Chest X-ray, AP view. Patient: 49 years old, sex F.
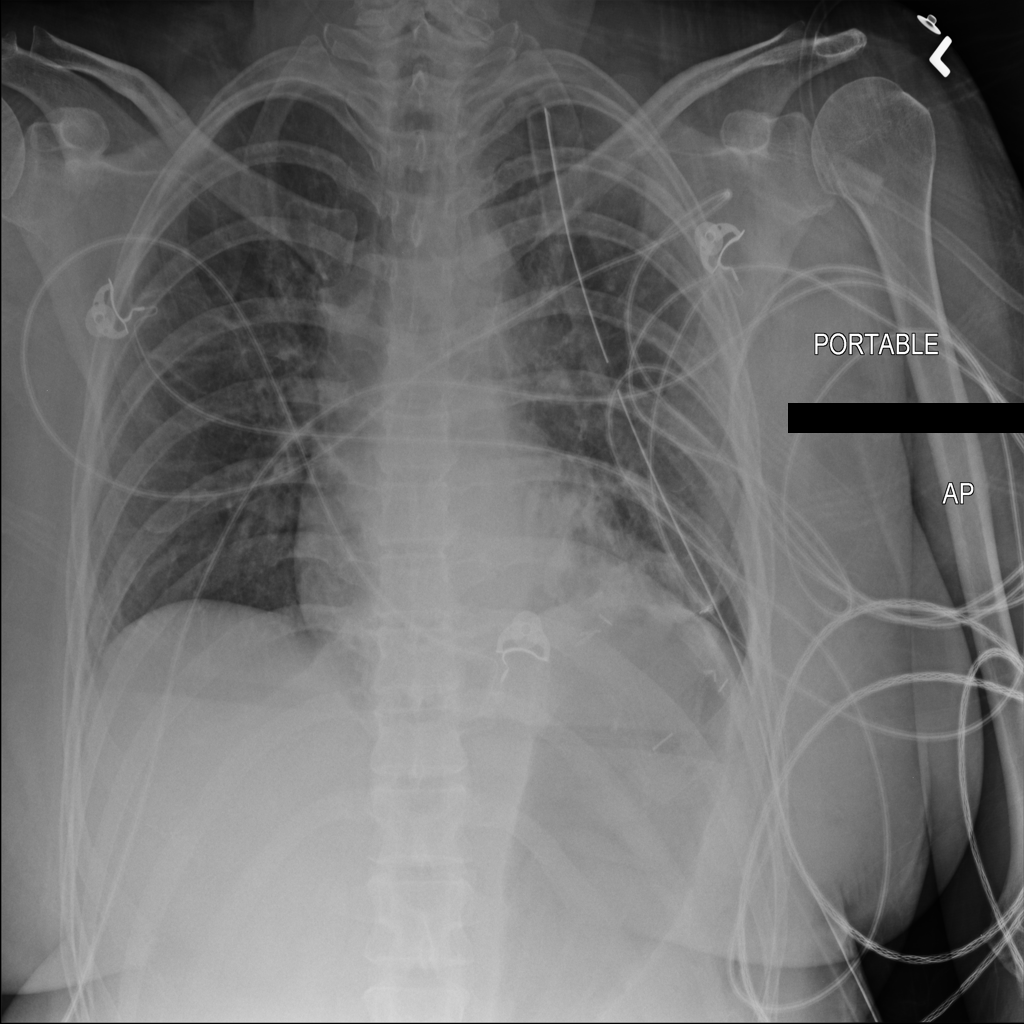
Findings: Effusion